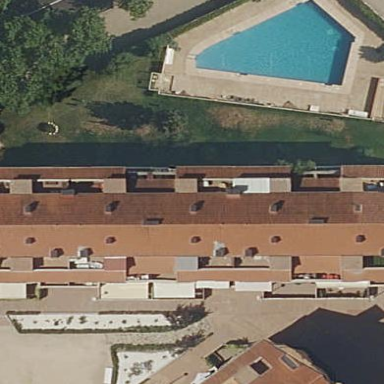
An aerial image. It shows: Residential building.